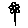
Label: flower